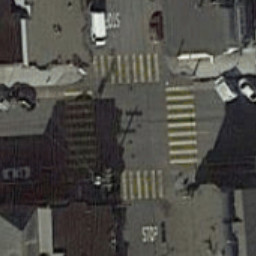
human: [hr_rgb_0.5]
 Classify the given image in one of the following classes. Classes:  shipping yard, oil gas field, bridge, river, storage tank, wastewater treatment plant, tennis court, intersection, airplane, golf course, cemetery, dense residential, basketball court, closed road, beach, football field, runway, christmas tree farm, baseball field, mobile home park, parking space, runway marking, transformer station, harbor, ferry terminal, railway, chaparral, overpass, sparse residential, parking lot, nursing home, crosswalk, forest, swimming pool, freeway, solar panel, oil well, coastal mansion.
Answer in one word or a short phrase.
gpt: crosswalk